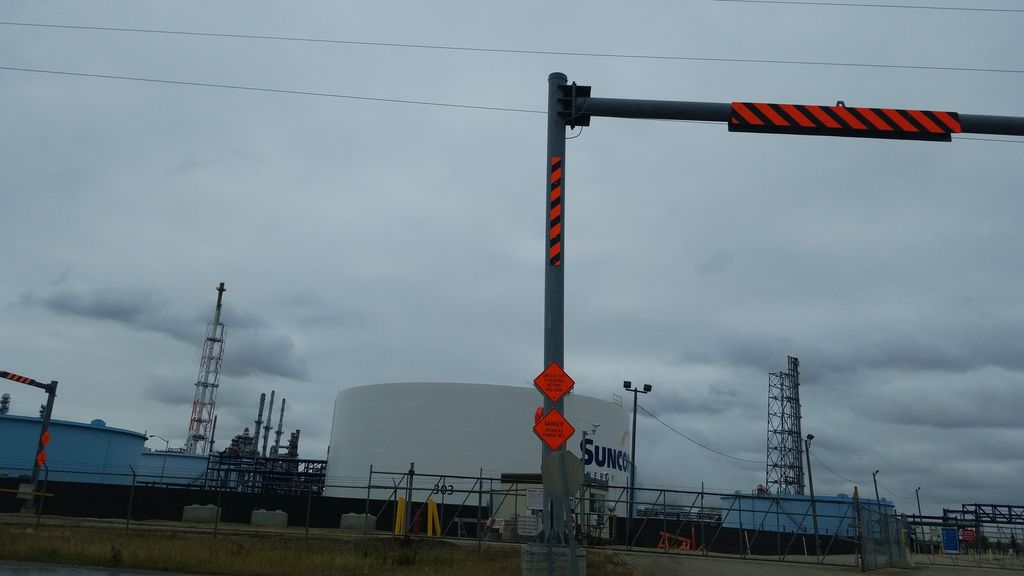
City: edmonton